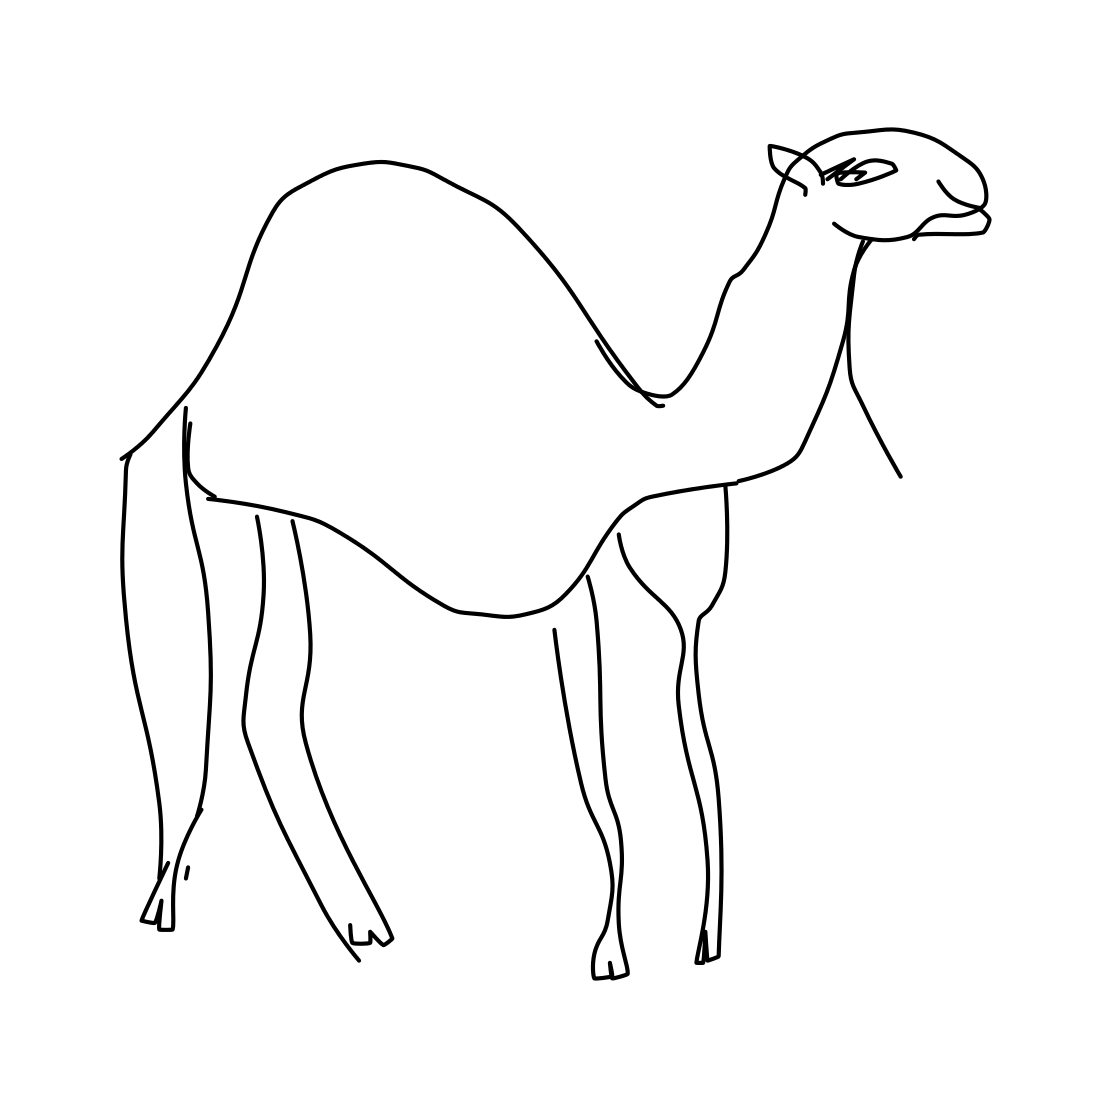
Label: camel